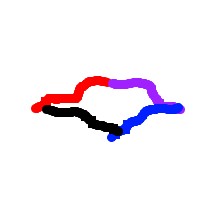
Shape: rhombus